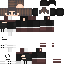
A female human skin with medium skin, wearing brown long hair dressed in a blue hoodie and black pants, featuring a closed mouth.